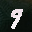
Label: 9